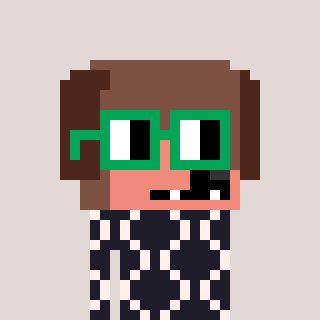
a pixel art character with square green glasses, a dog-shaped head and a grayscale-colored body on a warm background